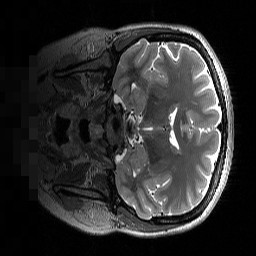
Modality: T2w
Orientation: coronal
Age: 33
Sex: female
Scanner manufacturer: siemens
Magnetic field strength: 3 T
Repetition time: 3.39 s
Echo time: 0.39 s